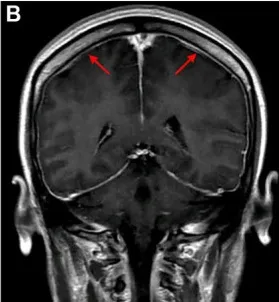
Axial and coronal gadolinium-enhanced T1-weighted MR images showed diffuse pachymeningeal enhancement [(A,B), red arrows.
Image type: radiology (mri)